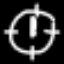
Label: clock